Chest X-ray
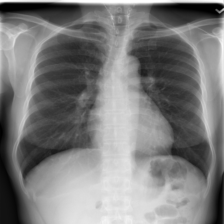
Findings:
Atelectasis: negative
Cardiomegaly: negative
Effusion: negative
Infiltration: negative
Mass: negative
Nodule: negative
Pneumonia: negative
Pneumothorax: negative
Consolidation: negative
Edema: negative
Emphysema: negative
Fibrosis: negative
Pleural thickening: negative
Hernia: negative